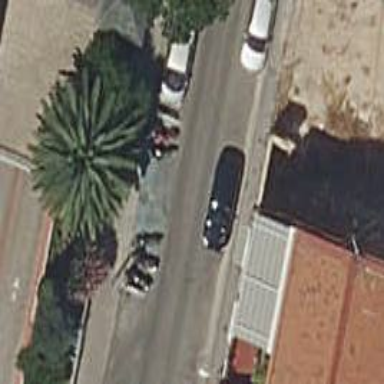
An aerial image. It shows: Motorcycle parking area.